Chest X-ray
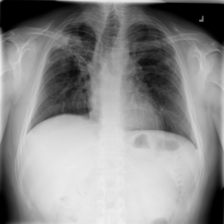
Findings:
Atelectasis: negative
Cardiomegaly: negative
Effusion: negative
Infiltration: positive
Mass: negative
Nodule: negative
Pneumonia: negative
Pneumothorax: negative
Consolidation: negative
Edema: negative
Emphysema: negative
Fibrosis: positive
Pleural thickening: negative
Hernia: negative